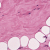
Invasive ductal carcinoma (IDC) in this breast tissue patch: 0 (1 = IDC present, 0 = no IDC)